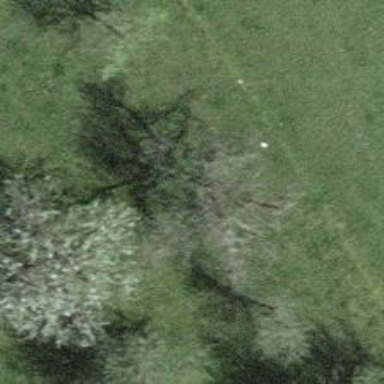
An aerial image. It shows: Beautiful tree in nature.